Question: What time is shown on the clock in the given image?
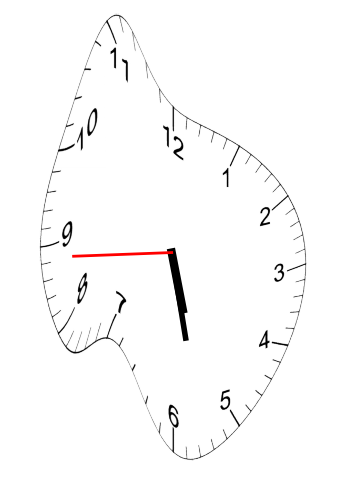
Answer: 05:27:44